Aerial crown-view tile of a tropical tree (Barro Colorado Island, Panama), acquired 20241014:
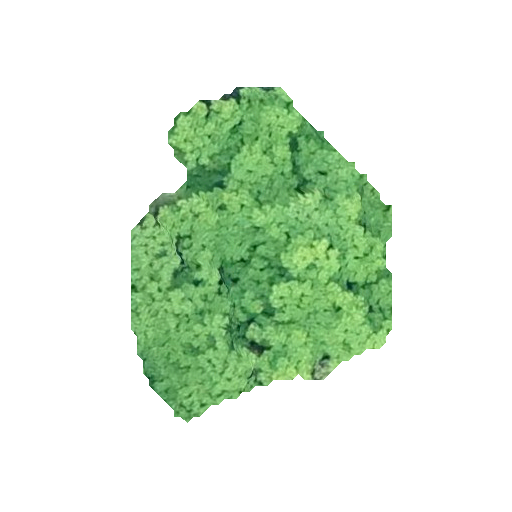
Species: Tachigali panamensis
GBIF accepted scientific name: Tachigali panamensis
Crown area: 96.918 m²